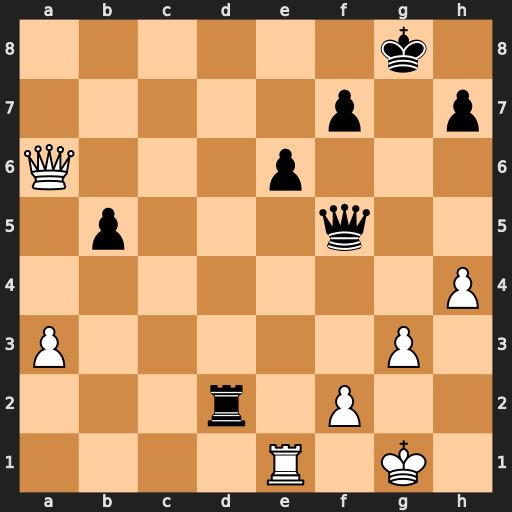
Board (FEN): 6k1/5p1p/Q3p3/1p3q2/7P/P5P1/3r1P2/4R1K1
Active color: w
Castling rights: -
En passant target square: -
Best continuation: Qc8+ Kg7 Qc3+ Qf6 Qxd2